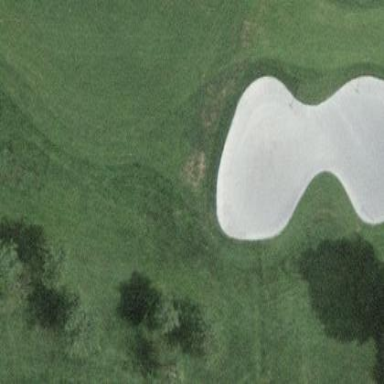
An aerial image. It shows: Golf bunker filled with sandy terrain.